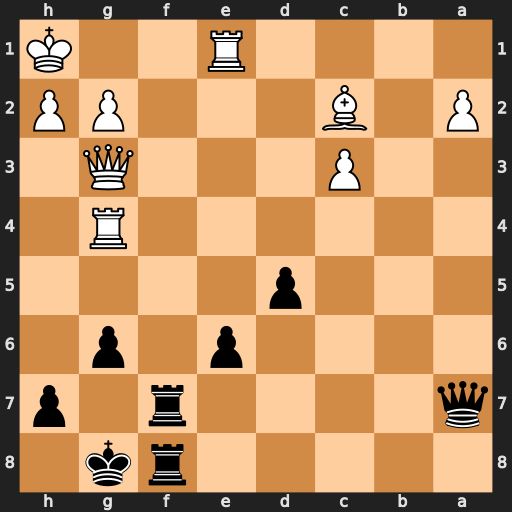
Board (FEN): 5rk1/q4r1p/4p1p1/3p4/6R1/2P3Q1/P1B3PP/4R2K
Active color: b
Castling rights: -
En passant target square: -
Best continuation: Rf1+ Rxf1 Rxf1#